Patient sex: M
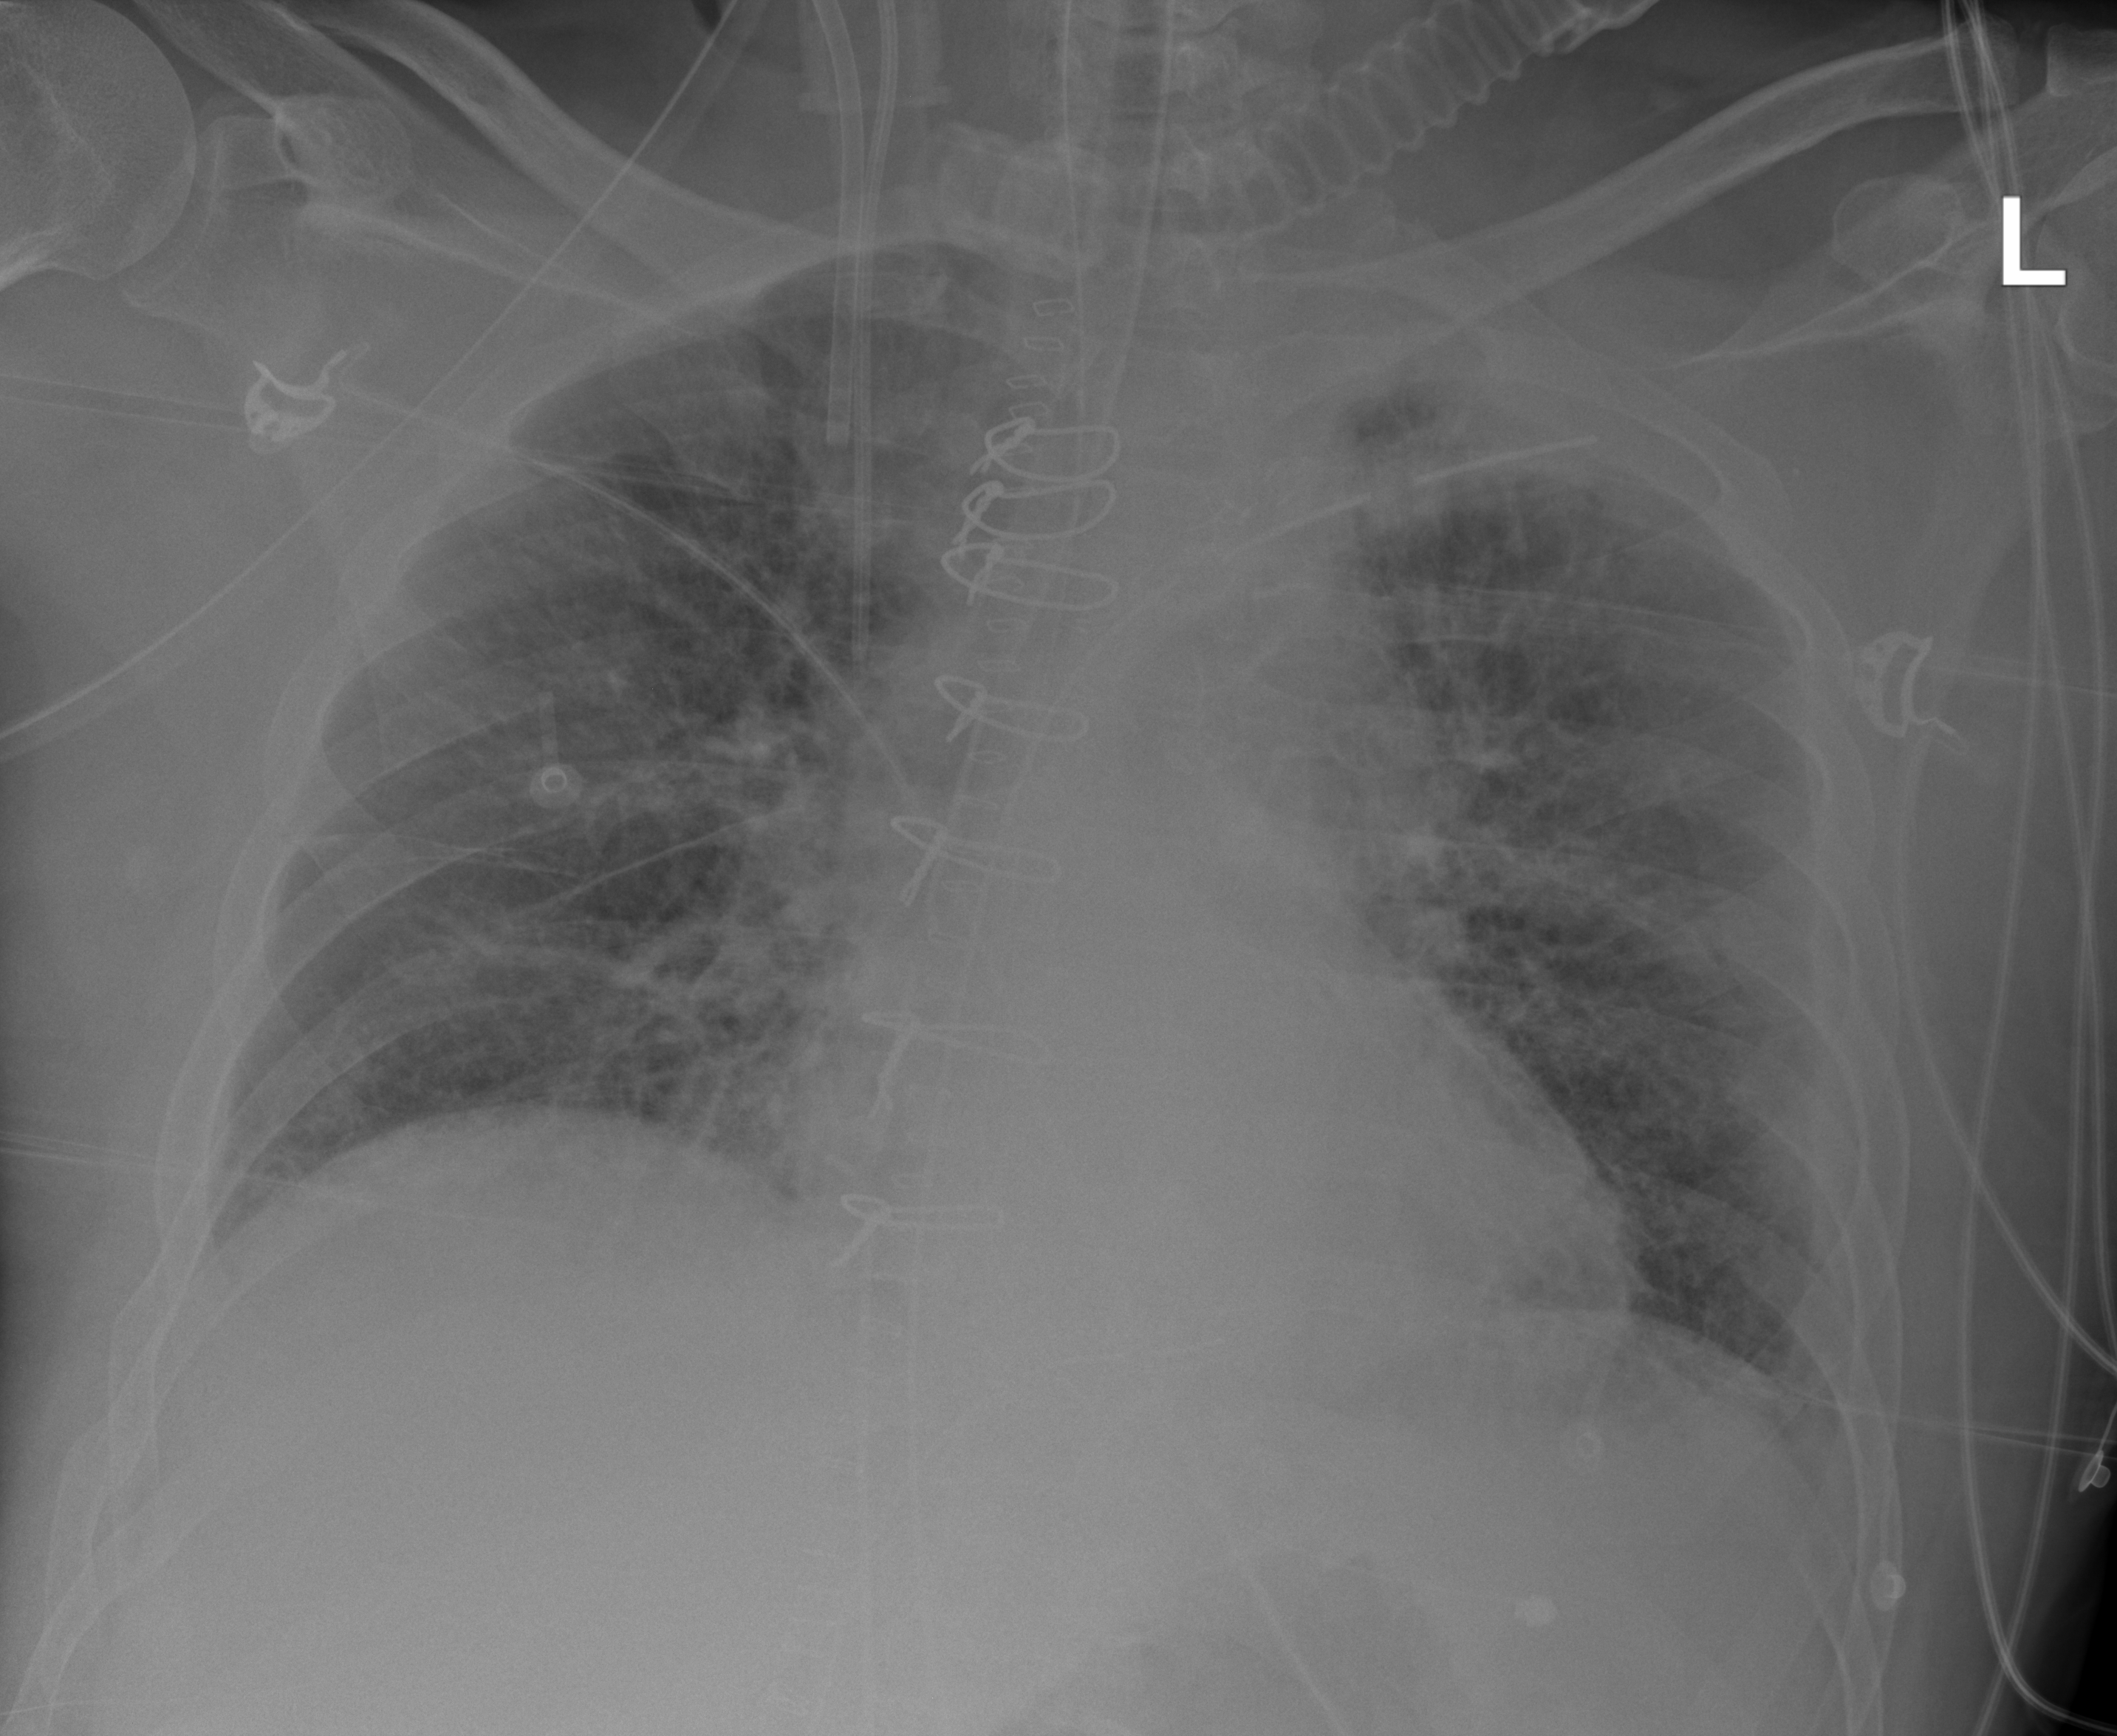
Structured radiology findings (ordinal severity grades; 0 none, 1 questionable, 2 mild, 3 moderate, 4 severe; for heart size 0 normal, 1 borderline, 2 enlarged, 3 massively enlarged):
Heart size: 0
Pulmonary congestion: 3
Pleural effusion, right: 0
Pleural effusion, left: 0
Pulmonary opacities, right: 2
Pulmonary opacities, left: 2
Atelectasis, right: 2
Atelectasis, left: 2